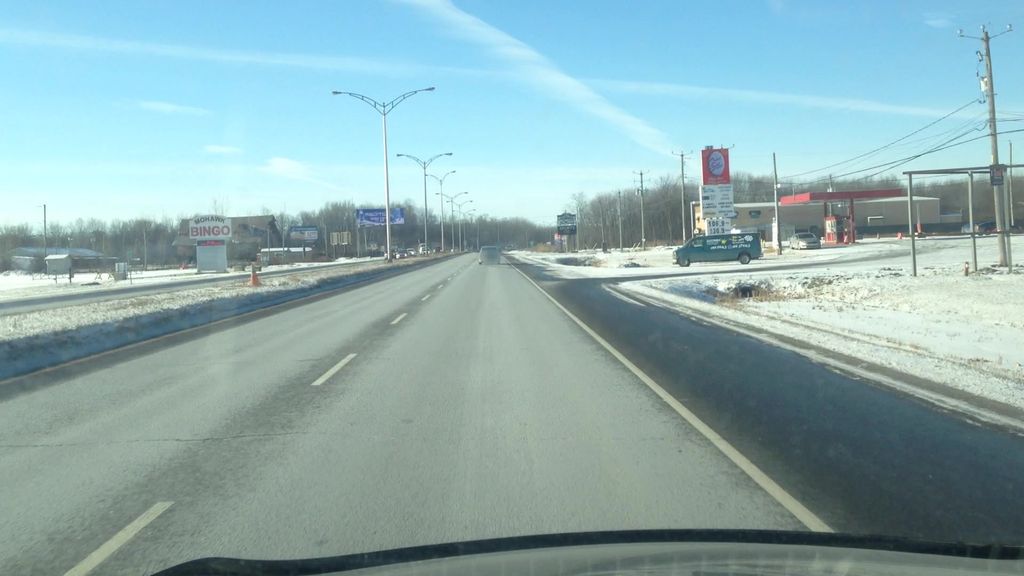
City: montreal